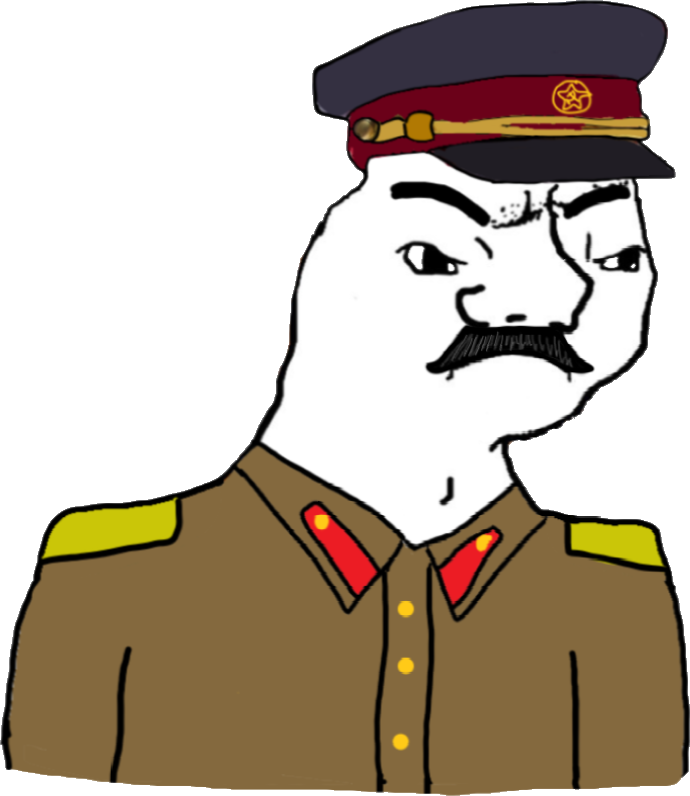
Label: 5_Grug